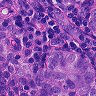
Metastatic tissue present: yes